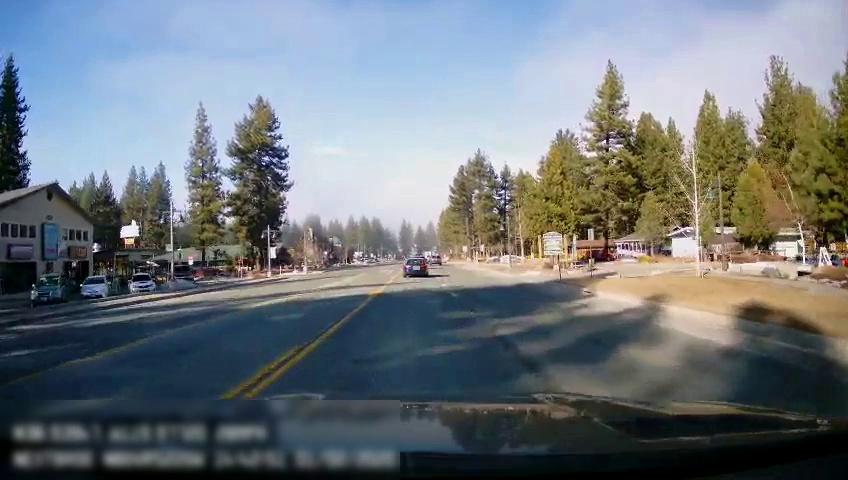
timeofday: Day
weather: Sunny
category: Drivable Space
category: Vehicles | Car
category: Vehicles | Car
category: Vehicles | Car
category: Vehicles | SUV
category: Vehicles | Car
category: Lanes | Opposite Lane
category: Lanes | Current Lane
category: Lanes | Current Lane